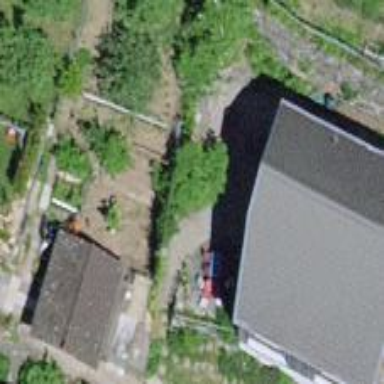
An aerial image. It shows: Detached building with saltbox roof shape.